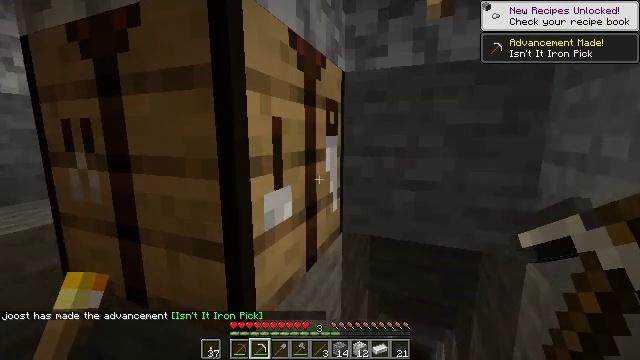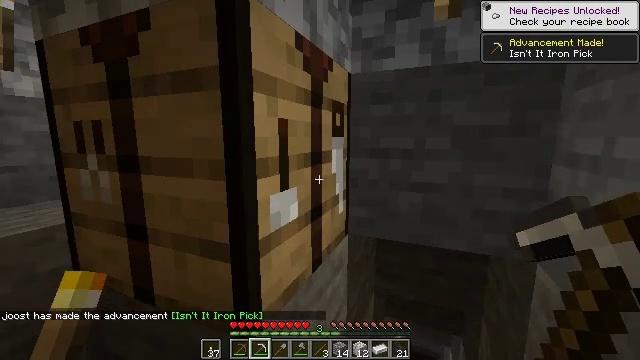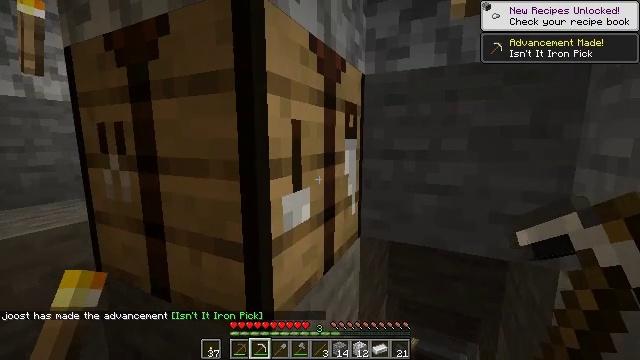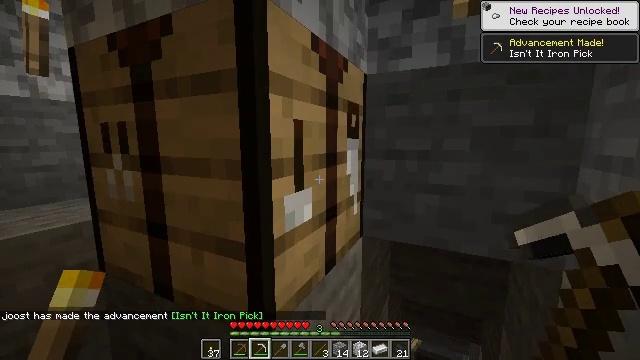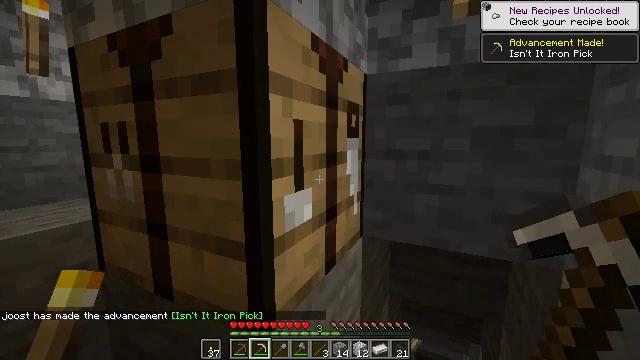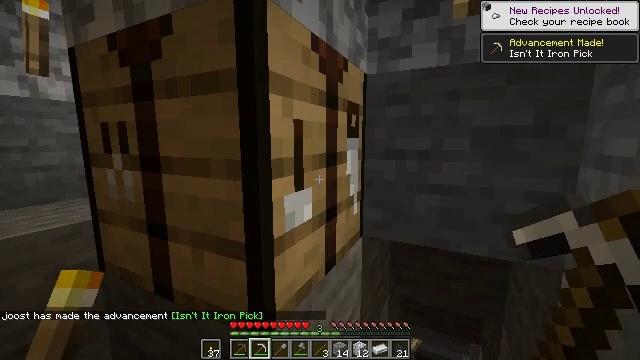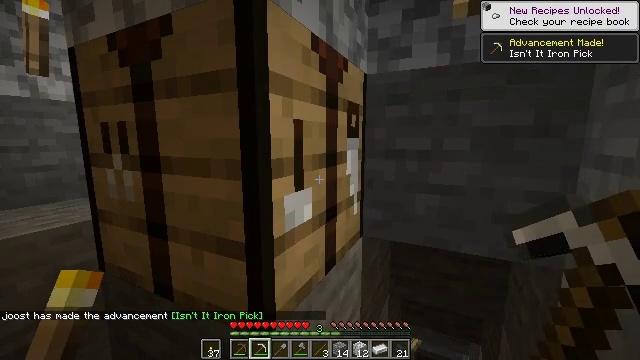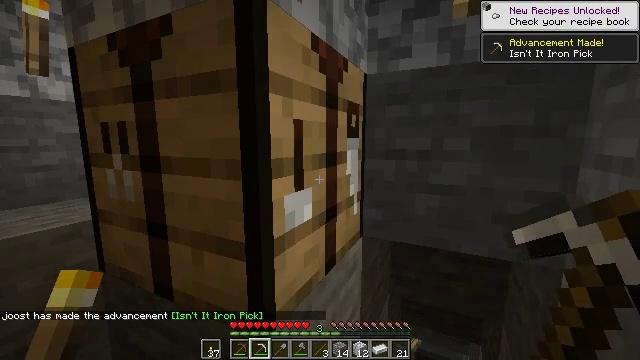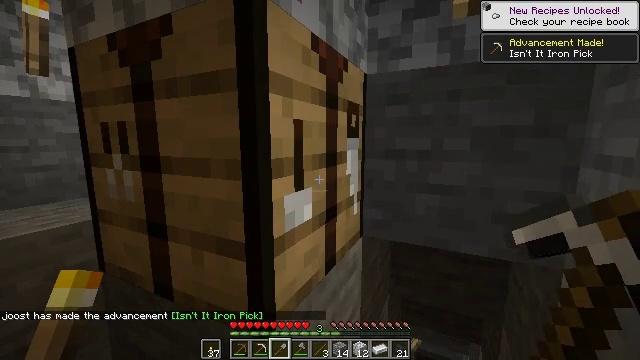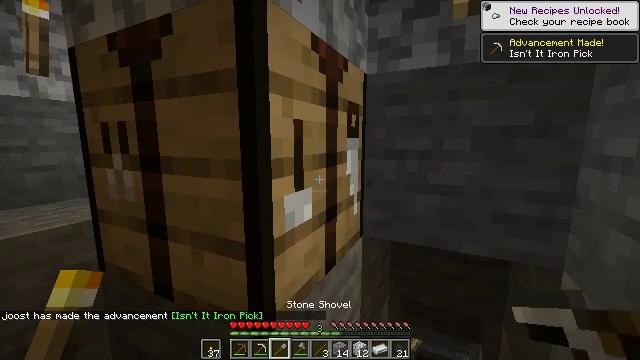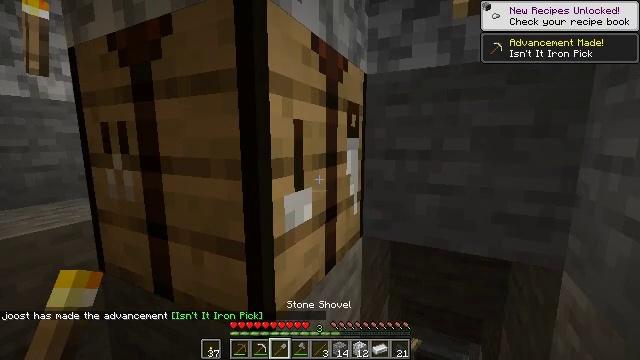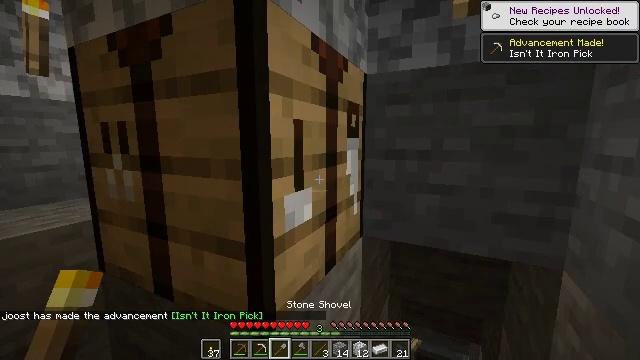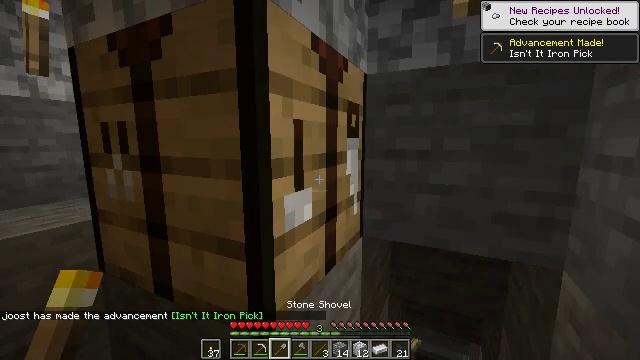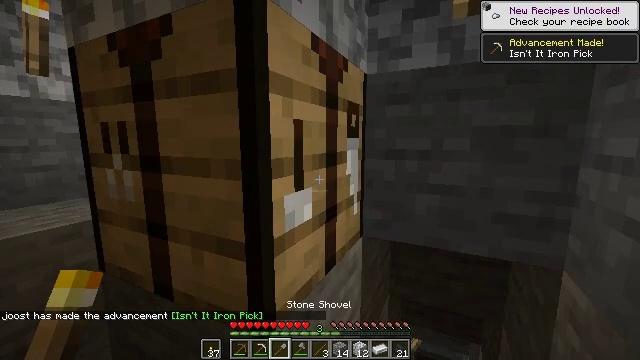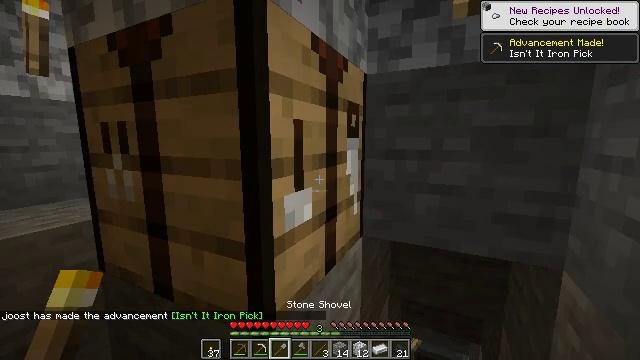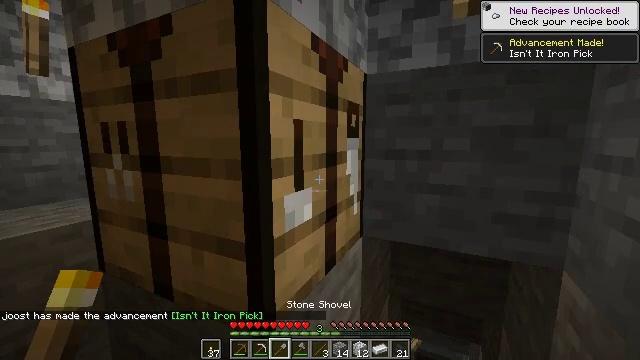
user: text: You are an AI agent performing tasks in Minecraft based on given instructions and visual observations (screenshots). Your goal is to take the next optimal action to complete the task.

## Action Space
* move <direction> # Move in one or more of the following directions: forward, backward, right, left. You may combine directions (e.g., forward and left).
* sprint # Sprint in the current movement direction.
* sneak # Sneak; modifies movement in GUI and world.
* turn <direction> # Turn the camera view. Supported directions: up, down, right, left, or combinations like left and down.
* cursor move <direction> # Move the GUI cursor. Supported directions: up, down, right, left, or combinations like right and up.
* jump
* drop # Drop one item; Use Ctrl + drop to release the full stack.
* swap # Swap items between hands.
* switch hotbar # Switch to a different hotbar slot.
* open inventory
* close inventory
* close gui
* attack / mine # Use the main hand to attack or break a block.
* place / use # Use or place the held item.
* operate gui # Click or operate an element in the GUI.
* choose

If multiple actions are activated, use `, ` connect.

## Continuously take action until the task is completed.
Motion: motion action
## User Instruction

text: Remove the furnace from its place.
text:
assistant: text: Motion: turn left
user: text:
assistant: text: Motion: turn left
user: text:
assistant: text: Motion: no_op
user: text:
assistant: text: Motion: no_op
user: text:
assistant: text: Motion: no_op
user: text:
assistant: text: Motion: no_op
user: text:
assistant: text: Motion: no_op
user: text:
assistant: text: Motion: switch to hotbar 3
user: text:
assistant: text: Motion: switch to hotbar 3
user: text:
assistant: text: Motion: switch to hotbar 3
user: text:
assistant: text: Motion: switch to hotbar 3
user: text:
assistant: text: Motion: no_op
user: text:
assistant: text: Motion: no_op
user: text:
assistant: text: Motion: no_op
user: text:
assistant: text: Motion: no_op
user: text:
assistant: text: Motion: no_op
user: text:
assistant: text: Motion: no_op
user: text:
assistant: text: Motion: turn left
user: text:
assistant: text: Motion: turn left
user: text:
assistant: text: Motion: turn left
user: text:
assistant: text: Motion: switch to hotbar 4
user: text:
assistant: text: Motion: switch to hotbar 4
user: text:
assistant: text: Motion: switch to hotbar 4
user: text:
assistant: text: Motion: switch to hotbar 4
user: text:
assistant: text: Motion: no_op
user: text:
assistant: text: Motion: no_op
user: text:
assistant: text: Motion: no_op
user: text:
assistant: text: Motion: no_op
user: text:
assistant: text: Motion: attack / mine
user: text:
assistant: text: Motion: attack / mine